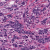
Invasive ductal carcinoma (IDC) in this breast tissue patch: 1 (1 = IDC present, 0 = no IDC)